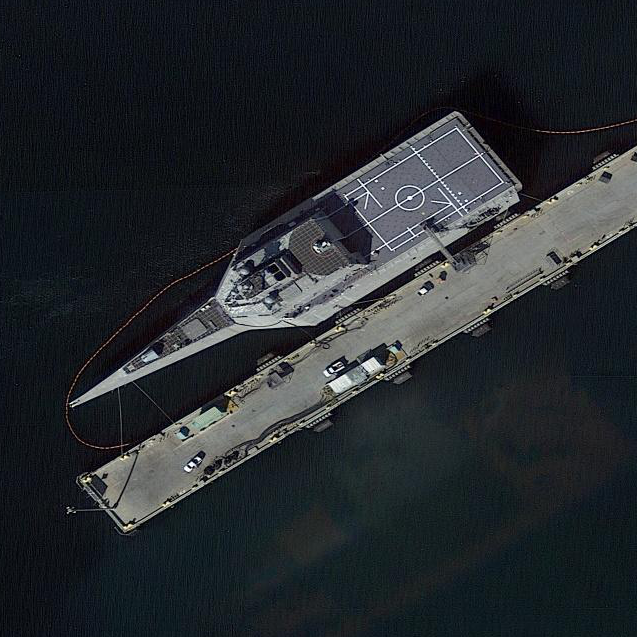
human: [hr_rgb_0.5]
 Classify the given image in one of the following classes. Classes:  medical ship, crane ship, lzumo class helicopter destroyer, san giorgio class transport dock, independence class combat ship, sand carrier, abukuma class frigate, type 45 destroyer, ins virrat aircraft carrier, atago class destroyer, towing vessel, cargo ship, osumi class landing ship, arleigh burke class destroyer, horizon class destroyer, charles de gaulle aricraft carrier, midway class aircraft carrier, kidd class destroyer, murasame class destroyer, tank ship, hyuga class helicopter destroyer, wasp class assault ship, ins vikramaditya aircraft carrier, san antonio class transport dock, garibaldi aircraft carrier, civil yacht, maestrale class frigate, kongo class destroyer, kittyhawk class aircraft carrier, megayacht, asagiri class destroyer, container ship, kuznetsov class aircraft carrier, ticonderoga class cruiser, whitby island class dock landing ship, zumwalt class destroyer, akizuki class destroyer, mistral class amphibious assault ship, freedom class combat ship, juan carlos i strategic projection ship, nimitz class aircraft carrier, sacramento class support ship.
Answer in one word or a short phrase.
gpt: Independence class combat ship